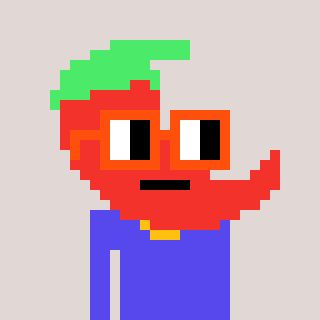
a pixel art character with square orange glasses, a chilli-shaped head and a computerblue-colored body on a warm background